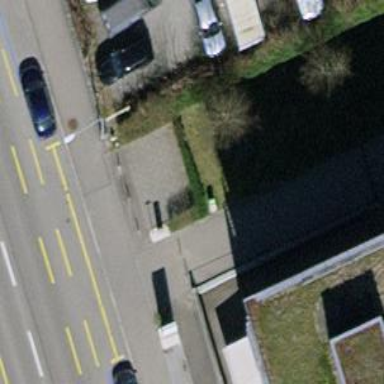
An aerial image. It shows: Bollard barrier.